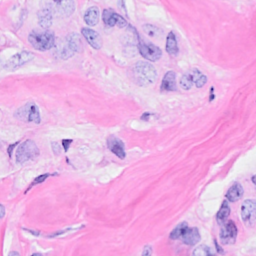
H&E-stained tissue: Breast